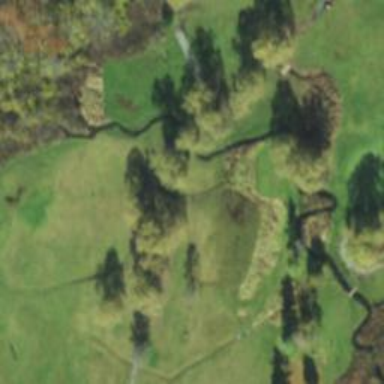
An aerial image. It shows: Path used for both walking and golf.